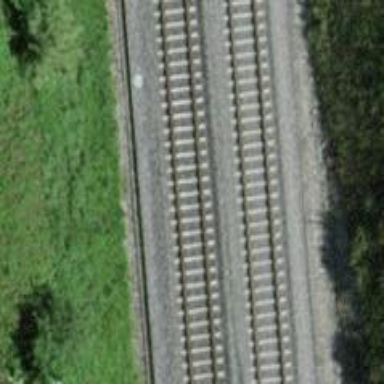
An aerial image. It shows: Railway track with contact line for electrification.